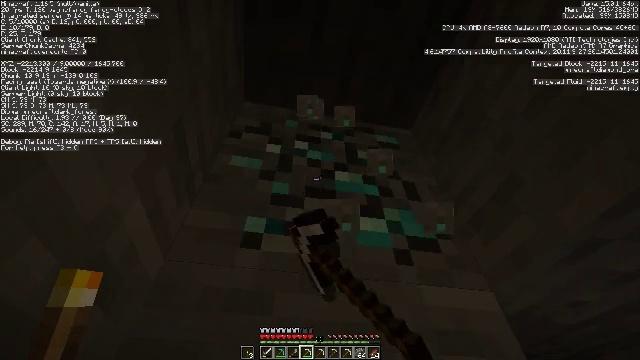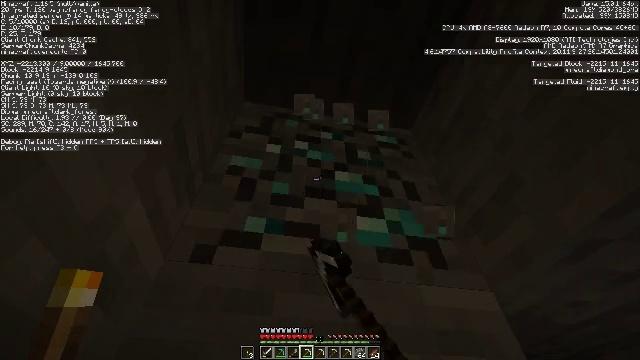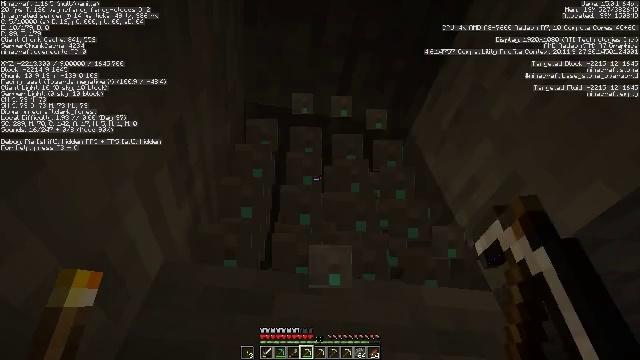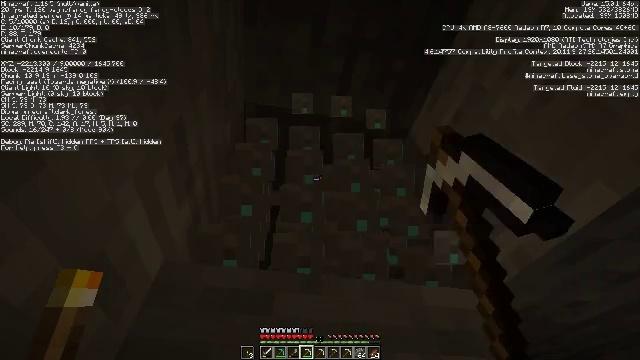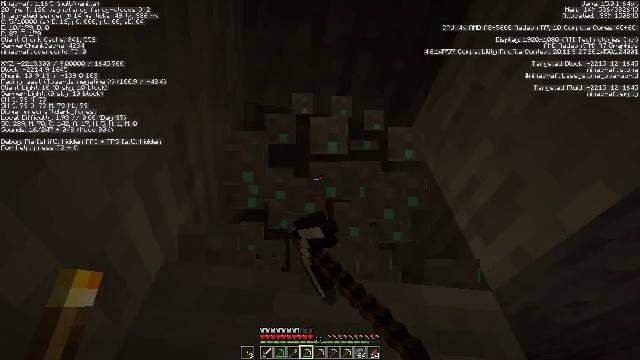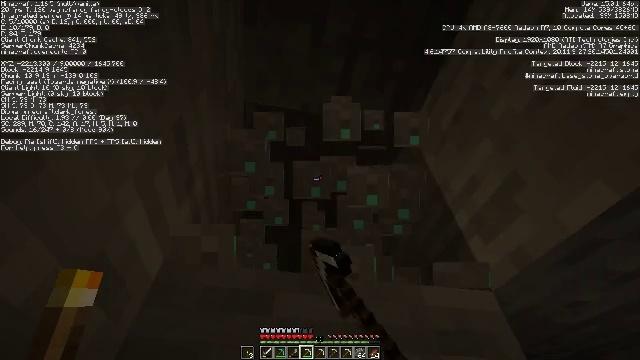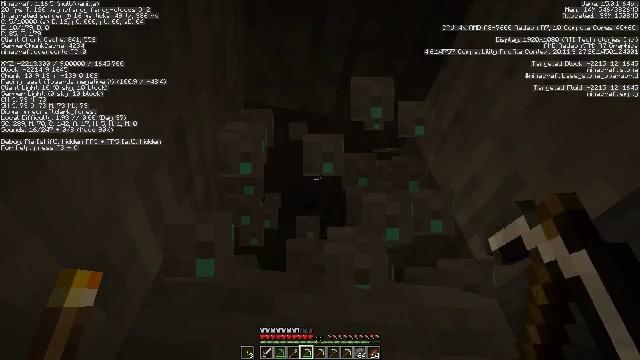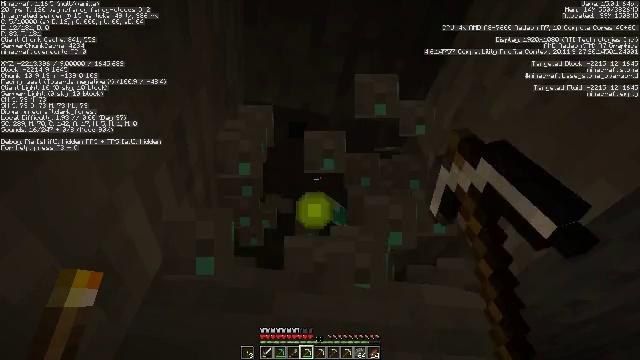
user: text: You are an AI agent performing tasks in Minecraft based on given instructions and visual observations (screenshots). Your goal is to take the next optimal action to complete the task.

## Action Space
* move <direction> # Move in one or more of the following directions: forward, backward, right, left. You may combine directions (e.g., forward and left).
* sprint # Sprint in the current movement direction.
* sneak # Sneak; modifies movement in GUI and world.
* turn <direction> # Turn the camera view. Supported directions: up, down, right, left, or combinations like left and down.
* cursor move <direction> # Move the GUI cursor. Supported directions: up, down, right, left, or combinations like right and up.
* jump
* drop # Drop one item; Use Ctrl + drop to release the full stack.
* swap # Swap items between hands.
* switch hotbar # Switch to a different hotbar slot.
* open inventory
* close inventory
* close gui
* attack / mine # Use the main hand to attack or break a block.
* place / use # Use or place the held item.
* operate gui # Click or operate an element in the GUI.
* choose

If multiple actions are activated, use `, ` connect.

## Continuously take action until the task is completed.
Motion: motion action
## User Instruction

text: Extract diamond ore blocks.
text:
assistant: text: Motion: attack / mine
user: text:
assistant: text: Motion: attack / mine
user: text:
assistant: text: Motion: attack / mine
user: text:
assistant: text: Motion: attack / mine
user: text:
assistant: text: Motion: attack / mine
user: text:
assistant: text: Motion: attack / mine
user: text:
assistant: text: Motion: move forward, attack / mine
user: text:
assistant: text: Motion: attack / mine